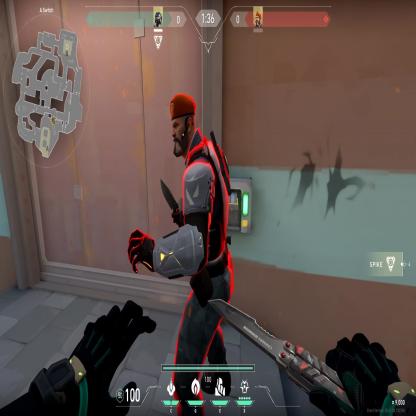
Label: enemy